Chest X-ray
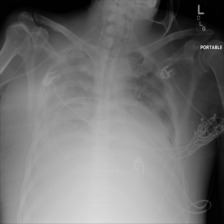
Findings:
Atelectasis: negative
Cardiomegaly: negative
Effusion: positive
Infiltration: negative
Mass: negative
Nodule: negative
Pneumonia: negative
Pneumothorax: negative
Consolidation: negative
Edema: negative
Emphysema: negative
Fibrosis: negative
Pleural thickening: negative
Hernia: negative